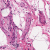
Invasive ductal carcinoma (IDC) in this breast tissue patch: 0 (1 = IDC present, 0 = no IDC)